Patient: sex M, age 55
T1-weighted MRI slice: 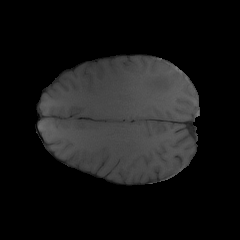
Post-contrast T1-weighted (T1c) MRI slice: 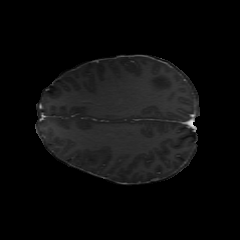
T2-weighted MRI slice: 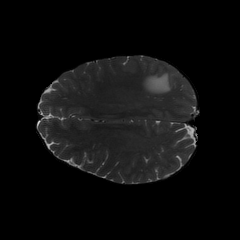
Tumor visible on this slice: yes
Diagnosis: Glioblastoma, IDH-wildtype
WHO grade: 4